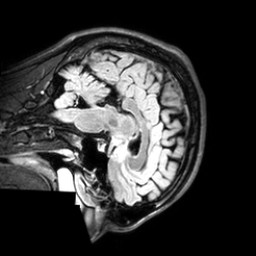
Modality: T1w
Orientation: sagittal
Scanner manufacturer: philips
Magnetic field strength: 3 T
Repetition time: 4.8 s
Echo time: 0.2586 s